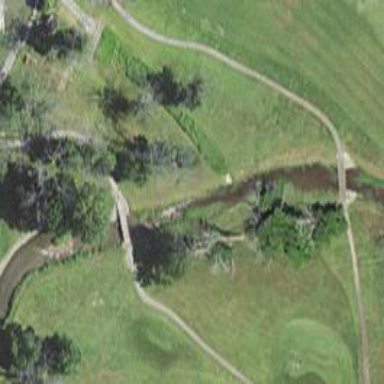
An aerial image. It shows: Pathway for golfing.